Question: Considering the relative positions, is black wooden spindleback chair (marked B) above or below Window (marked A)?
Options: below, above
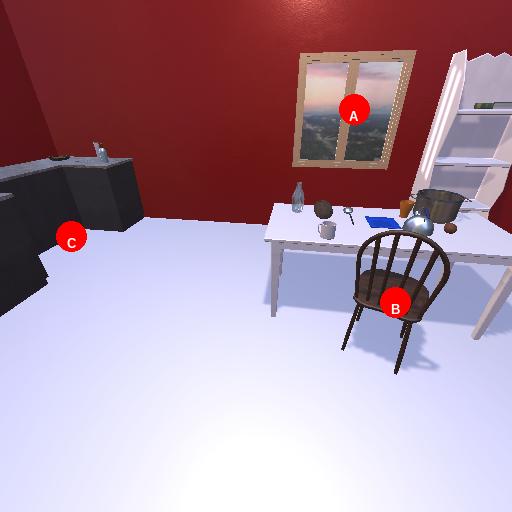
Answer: below